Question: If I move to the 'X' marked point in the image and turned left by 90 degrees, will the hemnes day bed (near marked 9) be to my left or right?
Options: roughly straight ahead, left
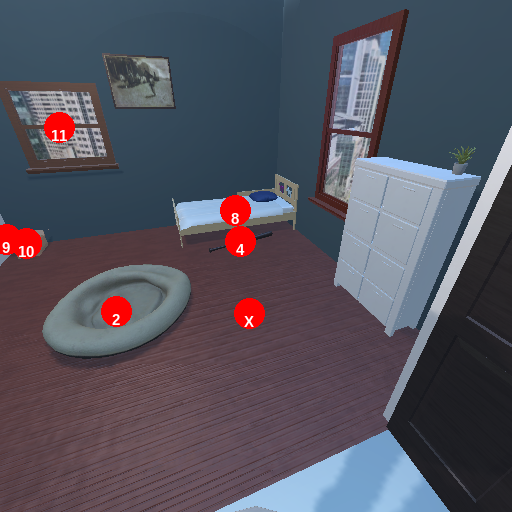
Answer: roughly straight ahead